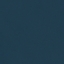
Land use / land cover: SeaLake